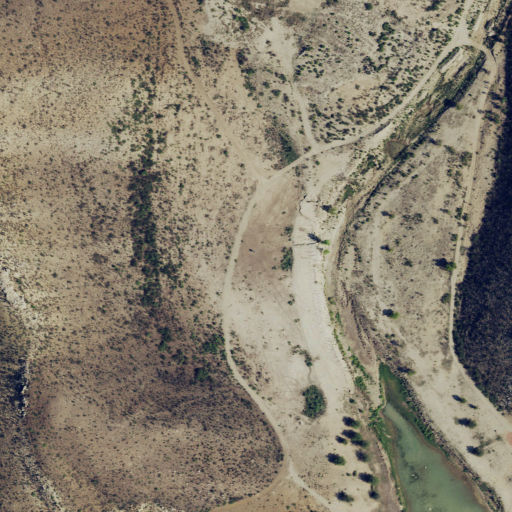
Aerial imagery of gap in Texas named Rock House Gap containing shrub and grassland